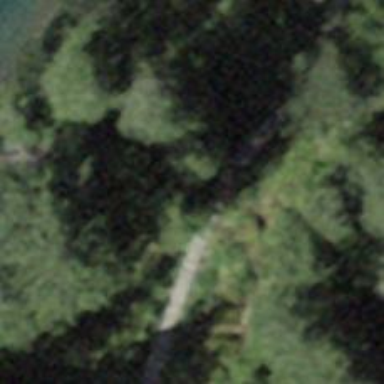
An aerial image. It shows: Boardwalk path crossing over the road.